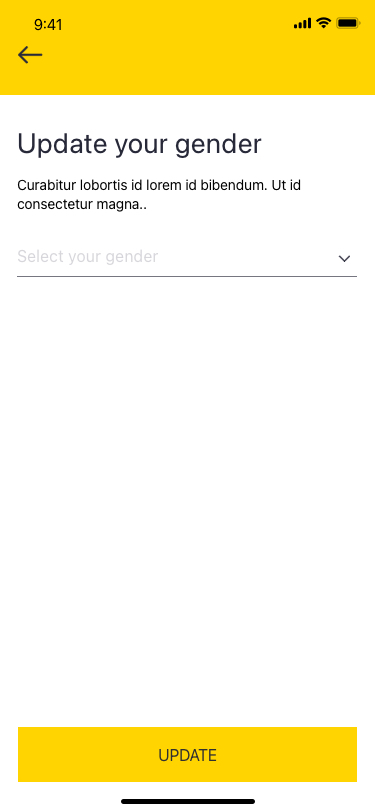
Text in this UI design:
Select your gender
Update your gender
Curabitur lobortis id lorem id bibendum. Ut id consectetur magna..